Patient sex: M
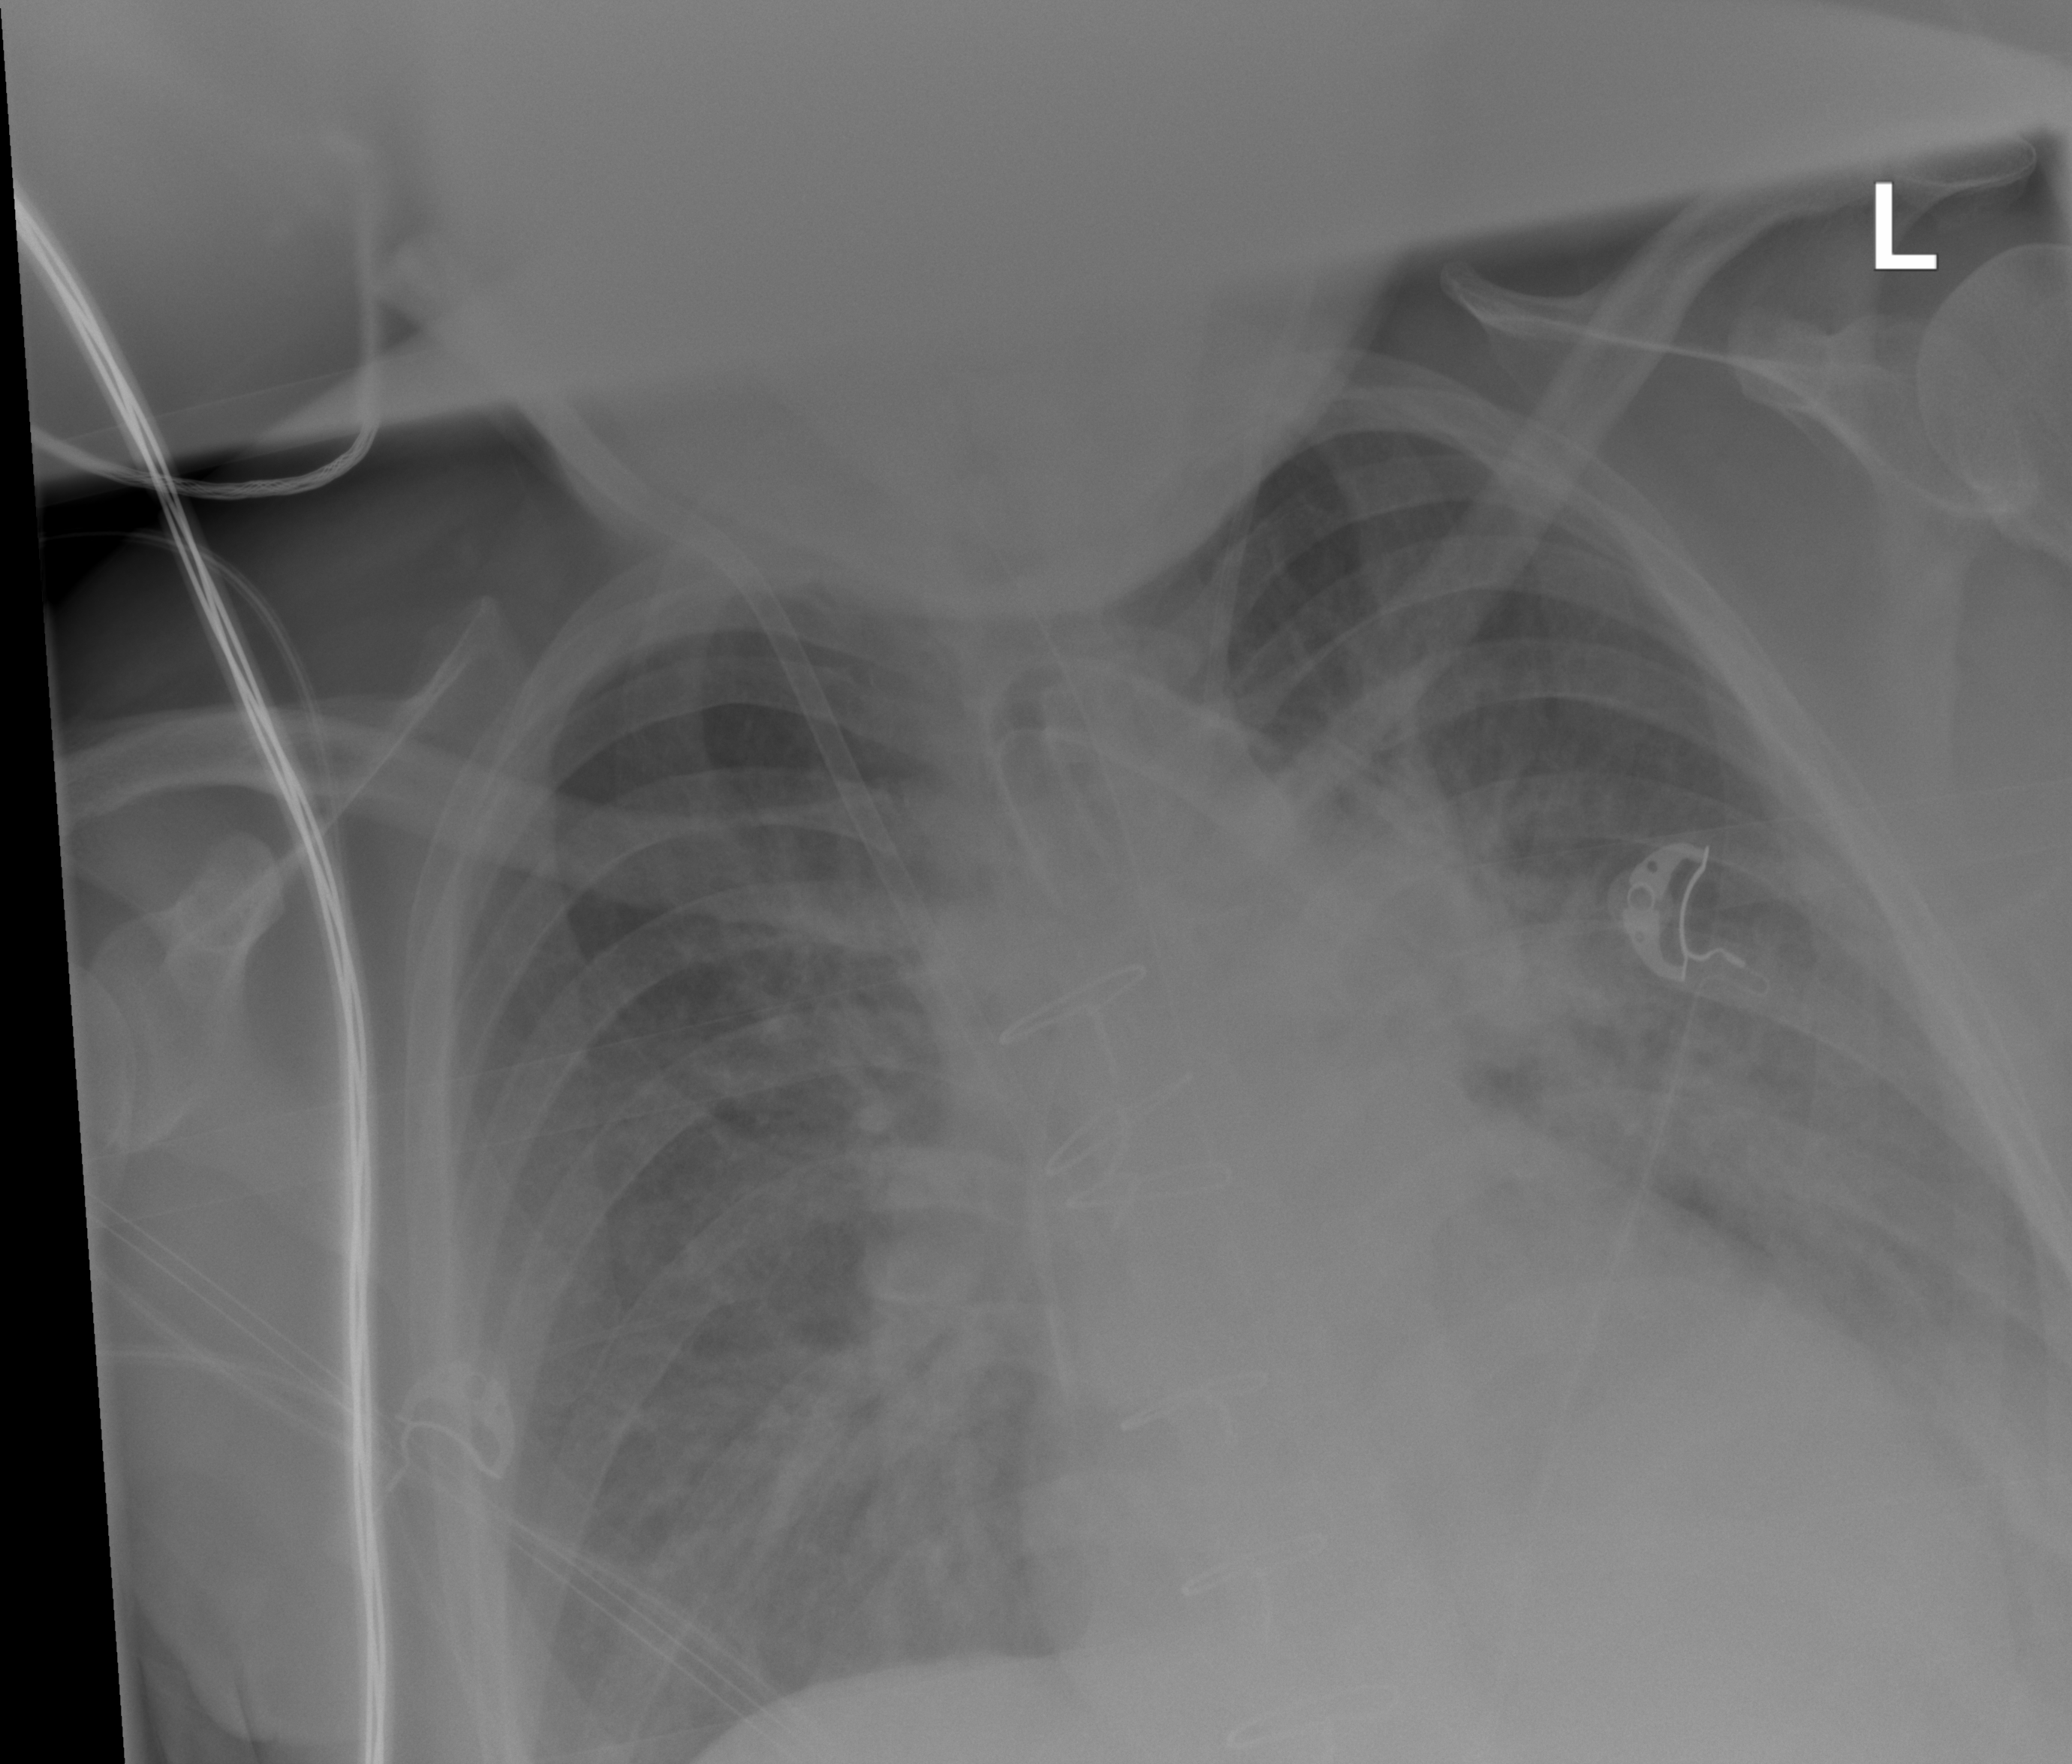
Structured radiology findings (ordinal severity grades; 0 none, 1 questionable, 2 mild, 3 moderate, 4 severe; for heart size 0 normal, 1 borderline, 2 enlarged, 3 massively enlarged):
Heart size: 1
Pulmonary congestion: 2
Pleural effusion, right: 0
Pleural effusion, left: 2
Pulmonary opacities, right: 2
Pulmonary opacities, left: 2
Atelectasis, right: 0
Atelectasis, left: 2